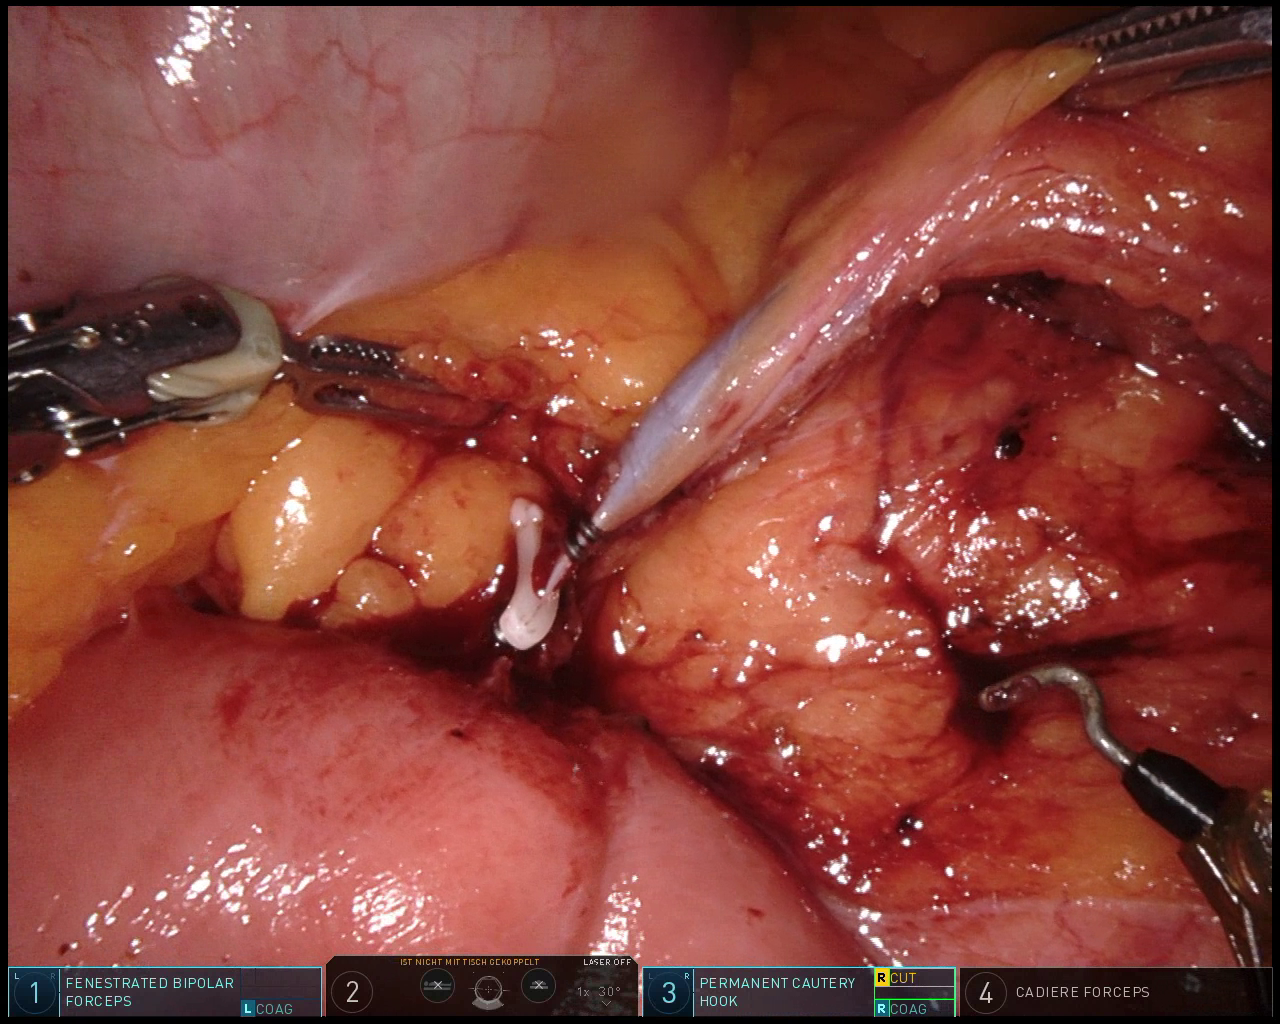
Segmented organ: intestinal_veins
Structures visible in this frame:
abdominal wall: no
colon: yes
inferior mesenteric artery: no
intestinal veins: yes
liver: no
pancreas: no
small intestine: yes
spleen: no
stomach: no
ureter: no
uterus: no
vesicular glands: no